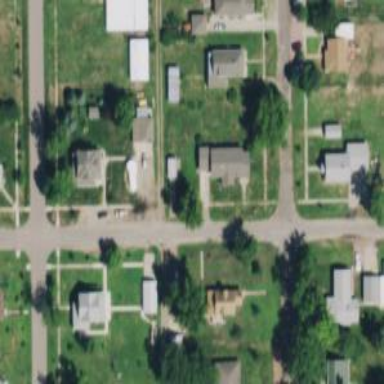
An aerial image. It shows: Alley classified as service road.